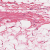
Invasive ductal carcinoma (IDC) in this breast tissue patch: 0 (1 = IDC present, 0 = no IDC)